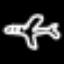
Label: airplane